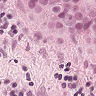
Metastatic tissue present: yes